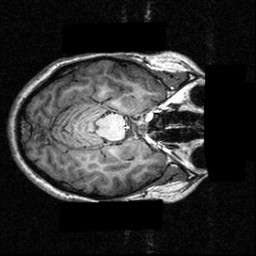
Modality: T1w
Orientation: axial
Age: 16
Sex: female
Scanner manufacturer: siemens
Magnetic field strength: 3.951 T
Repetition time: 1.5 s
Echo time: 0.00335 s